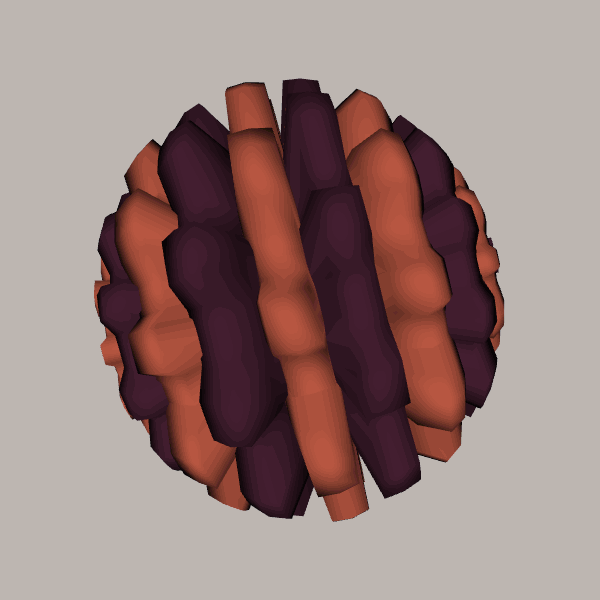
Background: light